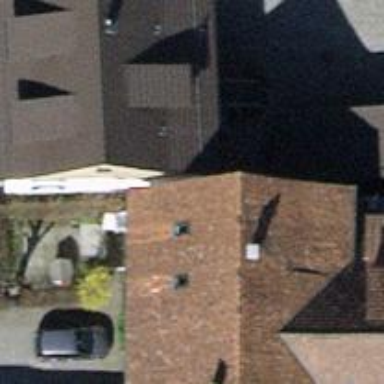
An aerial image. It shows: Detached building with gabled roof.